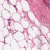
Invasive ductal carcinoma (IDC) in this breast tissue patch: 0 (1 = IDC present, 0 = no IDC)